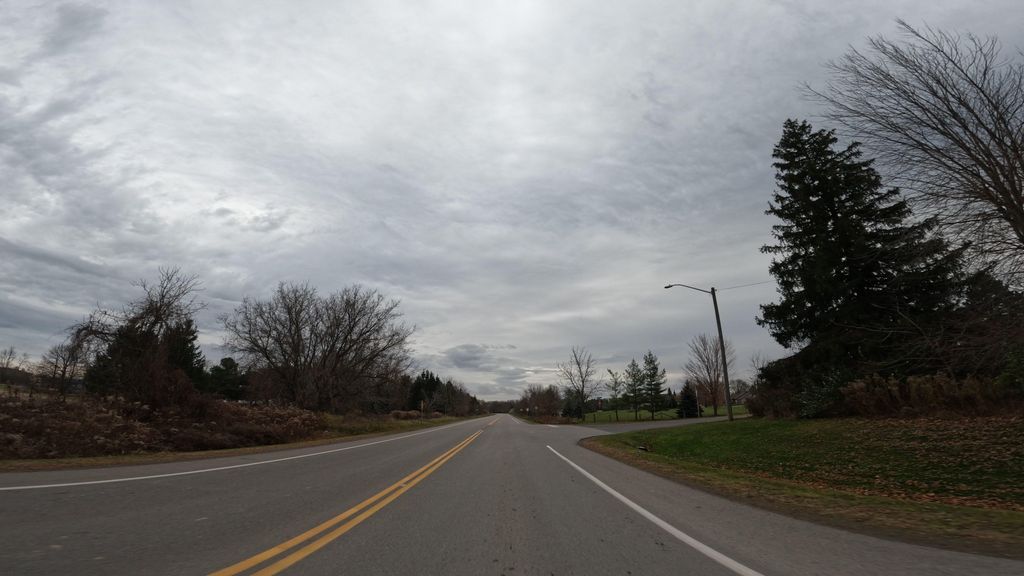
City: hamilton